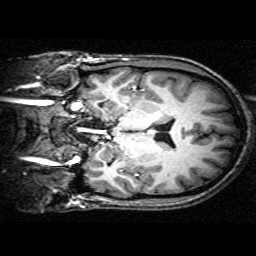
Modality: T1w
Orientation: coronal